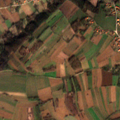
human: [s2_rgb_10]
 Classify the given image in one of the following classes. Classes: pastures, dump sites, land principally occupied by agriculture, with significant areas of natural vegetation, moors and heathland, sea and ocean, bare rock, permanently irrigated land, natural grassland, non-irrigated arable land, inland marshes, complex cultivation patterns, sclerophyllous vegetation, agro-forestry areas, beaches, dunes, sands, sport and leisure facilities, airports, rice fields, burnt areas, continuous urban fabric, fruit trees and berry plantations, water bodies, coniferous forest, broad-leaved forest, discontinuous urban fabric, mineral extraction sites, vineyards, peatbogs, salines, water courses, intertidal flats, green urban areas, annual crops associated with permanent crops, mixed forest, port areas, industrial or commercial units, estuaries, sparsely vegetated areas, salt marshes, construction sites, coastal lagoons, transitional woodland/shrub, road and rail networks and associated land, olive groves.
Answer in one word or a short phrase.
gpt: non-irrigated arable land, complex cultivation patterns, land principally occupied by agriculture, with significant areas of natural vegetation